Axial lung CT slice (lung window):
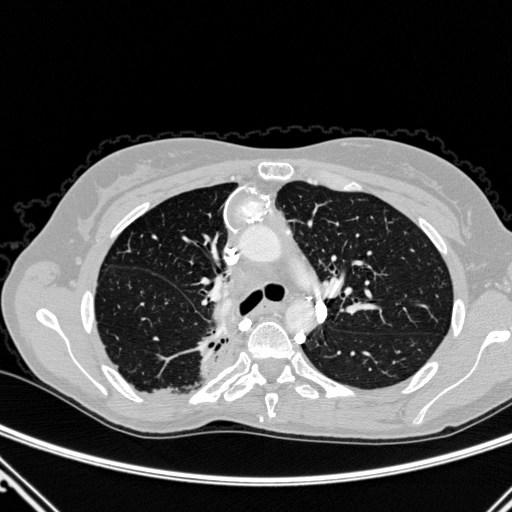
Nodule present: no